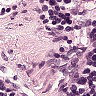
Metastatic tissue present: no